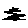
Label: zigzag